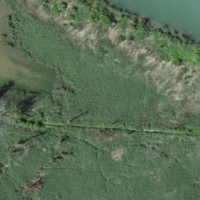
EUNIS habitat code: 23
Species observed at this site:
Poecile palustris
Motacilla cinerea
Cyanistes caeruleus
Gallinula chloropus
Parus major
Picus canus
Aix galericulata
Sitta europaea
Falco peregrinus
Aegithalos caudatus